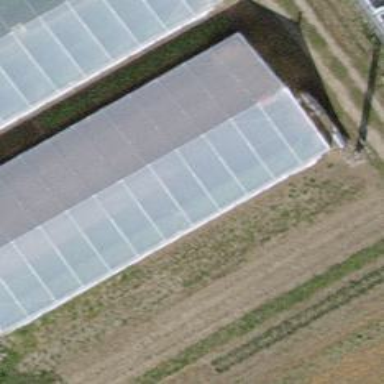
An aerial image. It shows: Greenhouse.